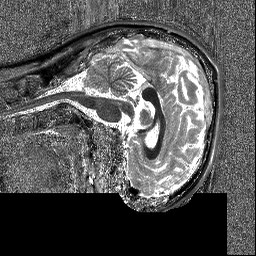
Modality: T1map
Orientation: sagittal
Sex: male